Question: I have some code which responds to key presses, and draws points and line segments correspondingly. However, the width of the line segments seems to alternate, even though I don't touch the line stroke width in the code. I'm wondering why this is happening.
Here is the code:
'''
import javafx.application.Application;
import javafx.scene.Scene;
import javafx.scene.layout.Pane;
import javafx.scene.paint.Color;
import javafx.scene.shape.Rectangle;
import javafx.stage.Stage;
import javafx.scene.shape.Line;
public class DrawLineSegments extends Application {
static double x = 0.0;
static double y = 0.0;
public static void main(String[] args) {
Application.launch(args);
}
@Override
public void start(Stage primaryStage) throws Exception {
Pane p = new Pane();
Rectangle border = new Rectangle(0, 0, 300, 100);
border.setFill(Color.TRANSPARENT);
Rectangle initialPoint = new Rectangle(border.getWidth() / 2, border.getHeight() / 2, 2, 2);
initialPoint.setFill(Color.BLACK);
x = border.getWidth() / 2;
y = border.getHeight() / 2;
p.getChildren().addAll(border, initialPoint);
p.setOnKeyPressed(e -> {
switch (e.getCode()) {
case UP :
Line upLine = new Line(x + 1, y + 1, x + 1, y + 1 - 7.5);
y = y - 7.5;
upLine.setStroke(Color.BLUEVIOLET);
upLine.setFill(Color.SANDYBROWN);
p.getChildren().add(upLine);
p.getChildren().add(new Rectangle(x, y, 2, 2));
break;
case DOWN :
Line downLine = new Line(x + 1, y + 1, x + 1, y + 1 + 7.5);
y = y + 7.5;
downLine.setStroke(Color.BLUEVIOLET);
downLine.setFill(Color.SANDYBROWN);
p.getChildren().add(downLine);
p.getChildren().add(new Rectangle(x, y, 2, 2));
break;
case LEFT :
Line leftLine = new Line(x - 7.5, y + 1, x + 1, y + 1);
x = x - 7.5;
leftLine.setStroke(Color.BLUEVIOLET);
leftLine.setFill(Color.SANDYBROWN);
p.getChildren().add(leftLine);
p.getChildren().add(new Rectangle(x, y, 2, 2));
break;
case RIGHT :
Line rightLine = new Line(x + 7.5, y + 1, x + 1, y + 1);
x = x + 7.5;
rightLine.setStroke(Color.BLUEVIOLET);
rightLine.setFill(Color.SANDYBROWN);
p.getChildren().add(rightLine);
p.getChildren().add(new Rectangle(x, y, 2, 2));
break;
default:
break;
}
});
Scene scene = new Scene(p);
primaryStage.setScene(scene);
primaryStage.setTitle("Draw Line Segments");
primaryStage.show();
p.requestFocus();
}
}
'''
And an image that perhaps better explains what I'm asking:

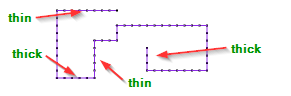
Answer: You may want to read up on the <URL>
> The Node class defines a traditional computer graphics "local"
coordinate system in which the x axis increases to the right and the y
axis increases downwards. The concrete node classes for shapes provide
variables for defining the geometry and location of the shape within
this local coordinate space. For example, Rectangle provides x, y,
width, height variables while Circle provides centerX, centerY, and
radius.At the device pixel level, integer coordinates map onto the corners
and cracks between the pixels and the centers of the pixels appear at
the midpoints between integer pixel locations. Because all coordinate
values are specified with floating point numbers, coordinates can
precisely point to these corners (when the floating point values have
exact integer values) or to any location on the pixel. For example, a
coordinate of (0.5, 0.5) would point to the center of the upper left
pixel on the Stage. Similarly, a rectangle at (0, 0) with dimensions
of 10 by 10 would span from the upper left corner of the upper left
pixel on the Stage to the lower right corner of the 10th pixel on the
10th scanline. The pixel center of the last pixel inside that
rectangle would be at the coordinates (9.5, 9.5).
Regarding your problem: Don't use 7.5. Instead use 7 or 8.